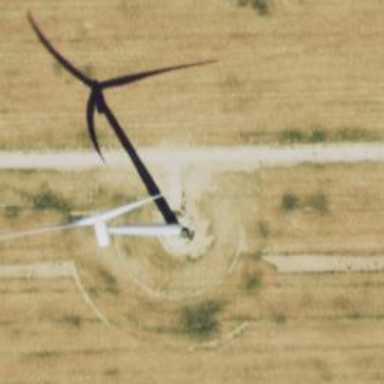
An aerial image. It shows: Wind generator using wind turbines of horizontal axis.